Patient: sex F, age 57
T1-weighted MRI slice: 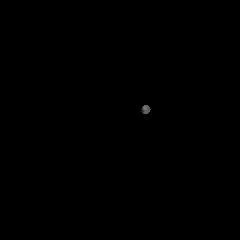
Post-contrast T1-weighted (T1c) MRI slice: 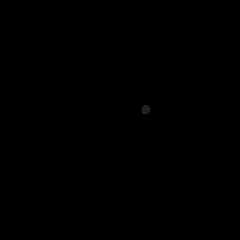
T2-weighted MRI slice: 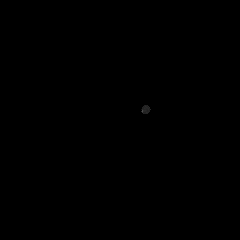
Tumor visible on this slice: no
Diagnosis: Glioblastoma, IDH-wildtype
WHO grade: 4